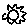
Label: sun